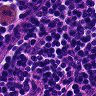
Metastatic tissue present: no